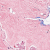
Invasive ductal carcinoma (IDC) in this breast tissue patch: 0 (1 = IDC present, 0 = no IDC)